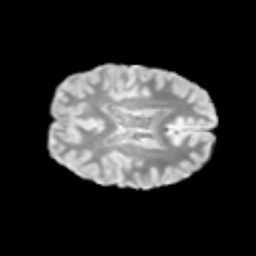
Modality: T2w
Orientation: axial
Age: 10
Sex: male
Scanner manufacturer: siemens
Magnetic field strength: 3 T
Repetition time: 3.8 s
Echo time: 0.07 s